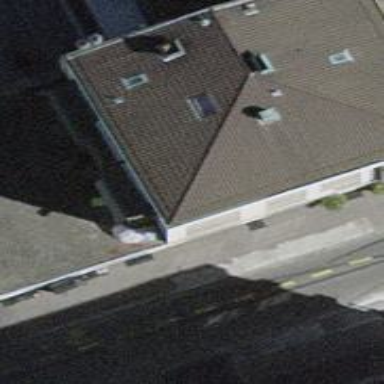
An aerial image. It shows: Restaurant.